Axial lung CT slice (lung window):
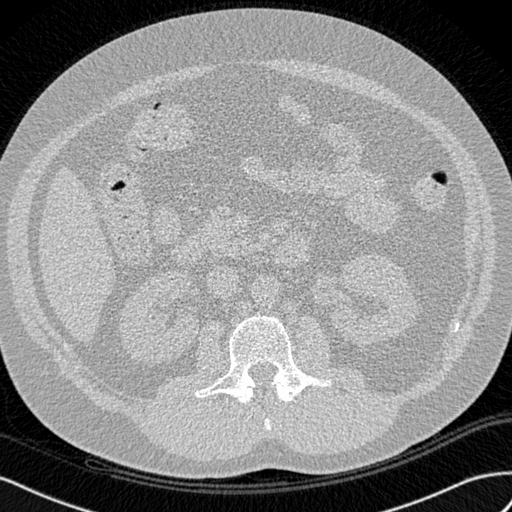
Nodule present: no